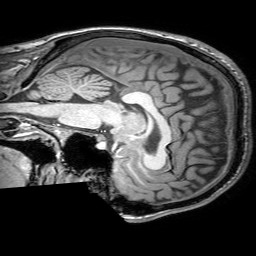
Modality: T1w
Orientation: sagittal
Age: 32
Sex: male
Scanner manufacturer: philips
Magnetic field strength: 3 T